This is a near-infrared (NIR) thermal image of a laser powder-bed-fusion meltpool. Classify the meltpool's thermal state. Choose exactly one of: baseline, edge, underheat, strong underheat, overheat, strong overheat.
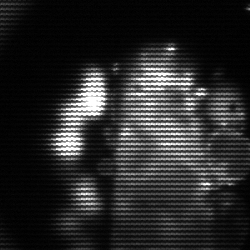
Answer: strong underheat